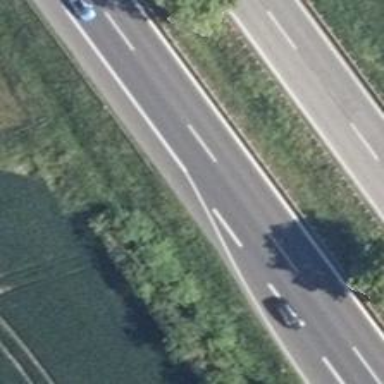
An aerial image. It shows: Trunk highway designated for motor vehicles.